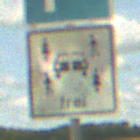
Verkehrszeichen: CarsharingfahrzeugeFrei
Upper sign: Parken
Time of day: Midday
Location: Outdoor (RoadRail)
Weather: PartlyCloudy
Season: NotSpecified
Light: Natural